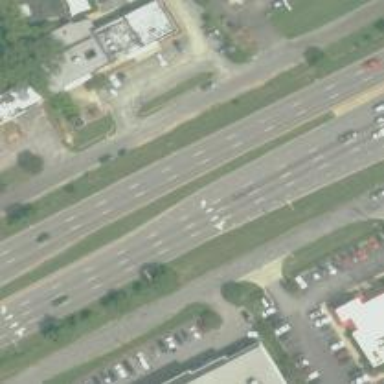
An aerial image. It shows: Expressway with asphalt surface classified as trunk highway.